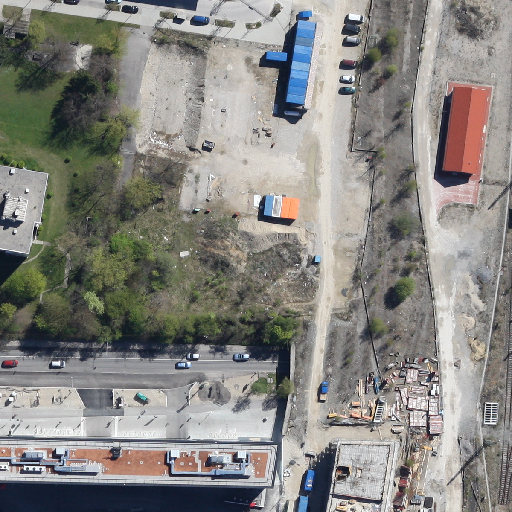
Referring expression: unpaved road